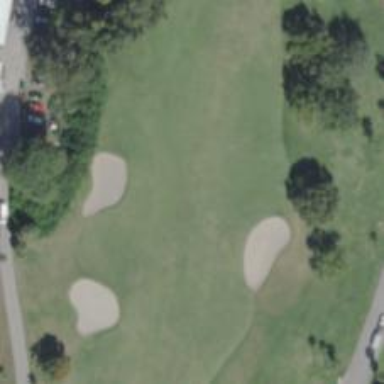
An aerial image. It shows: View of golf hole.